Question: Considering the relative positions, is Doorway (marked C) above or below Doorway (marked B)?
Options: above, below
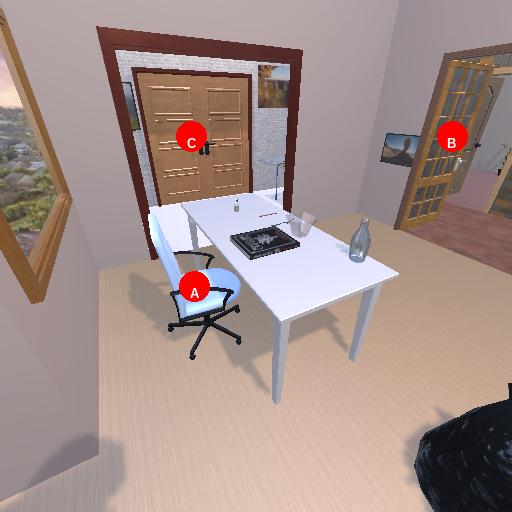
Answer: above